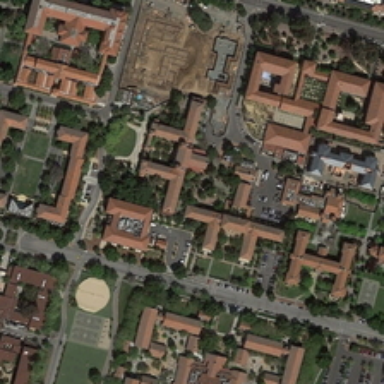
A building is in front of the central square, surrounded by dark green trees .